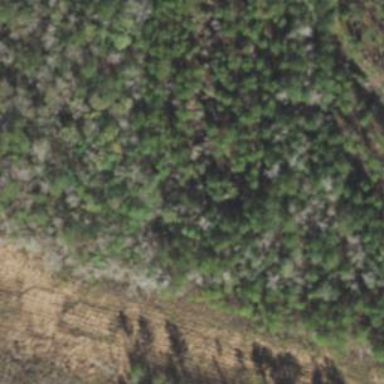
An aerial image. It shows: Patch of scrub vegetation.